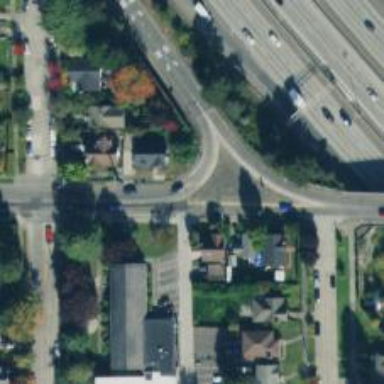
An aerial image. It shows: Footway with asphalt surface leading to traffic island.